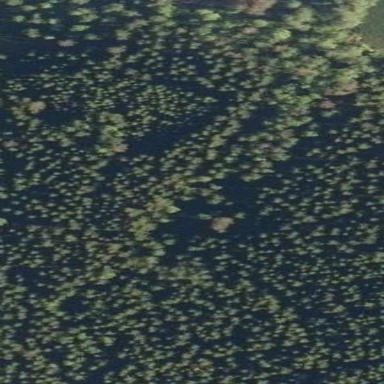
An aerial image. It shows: Swamp in wetland area.